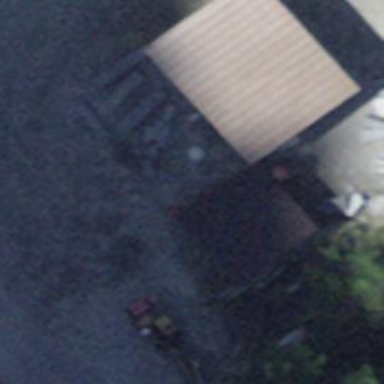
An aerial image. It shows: View of roof of building.